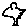
Label: tree